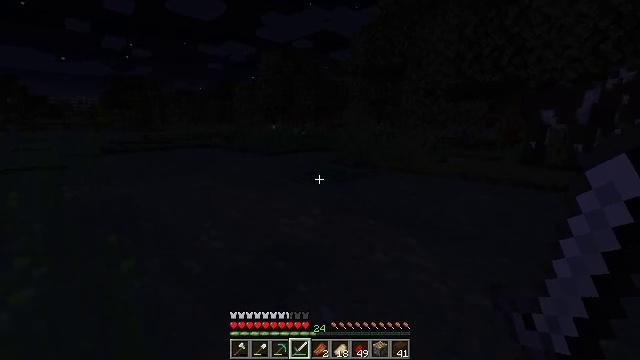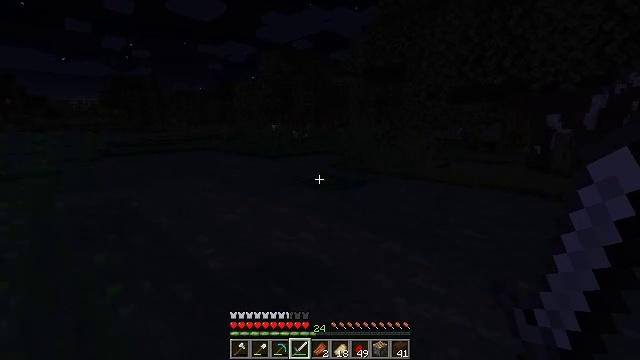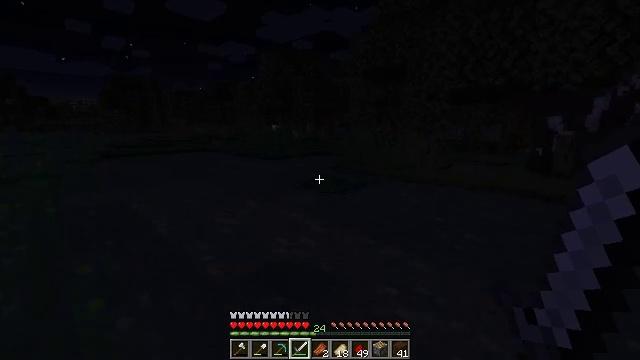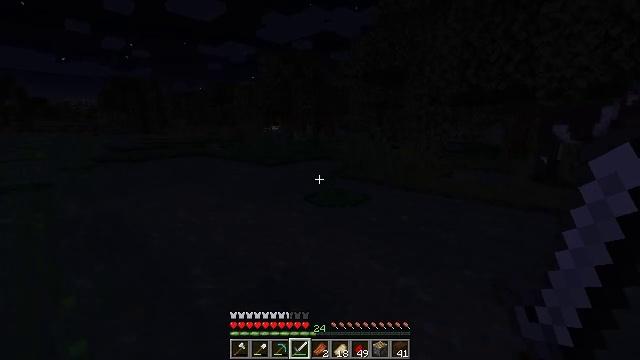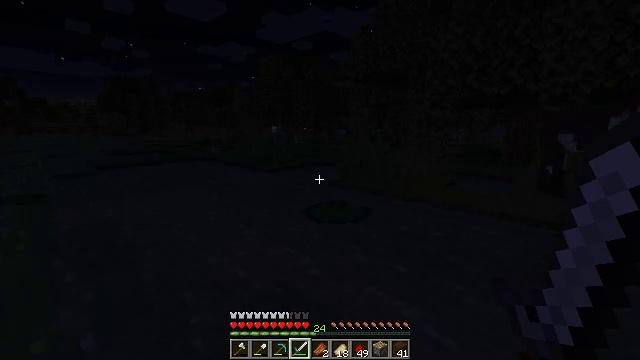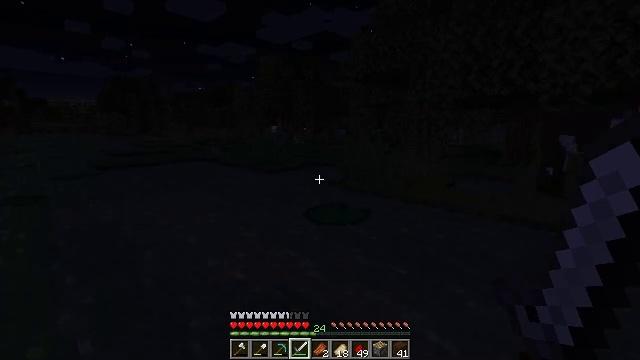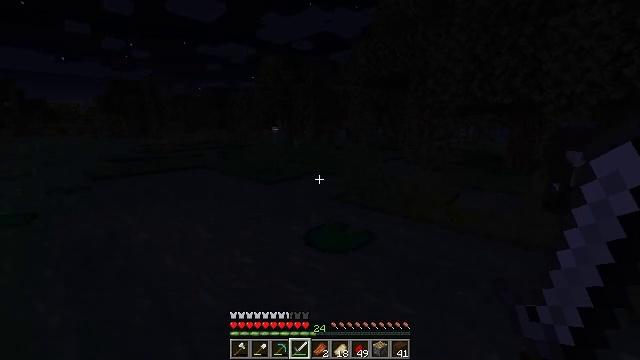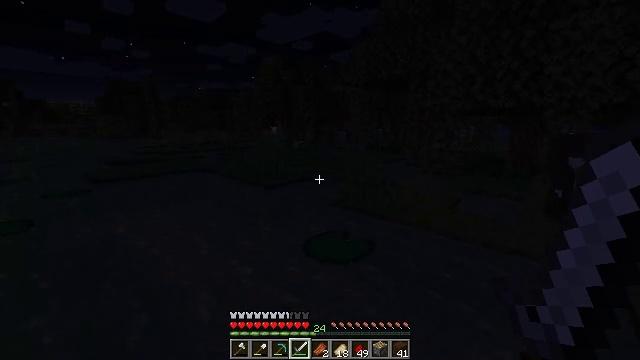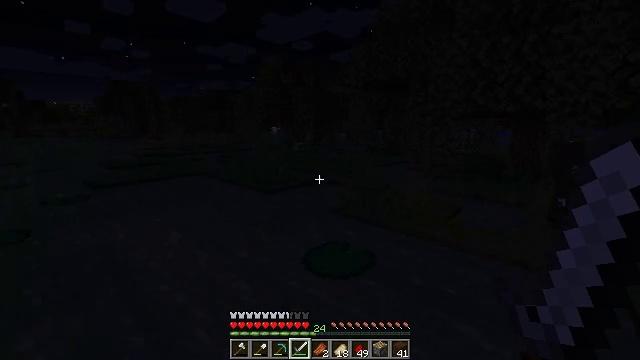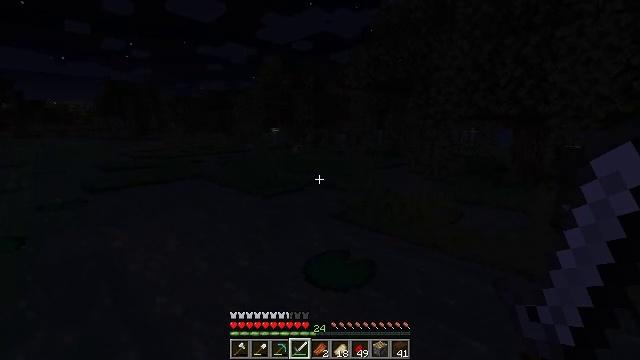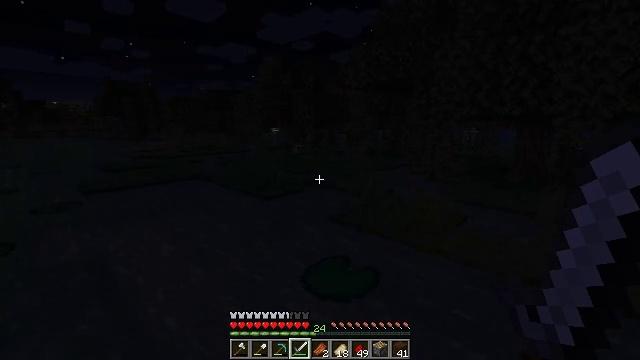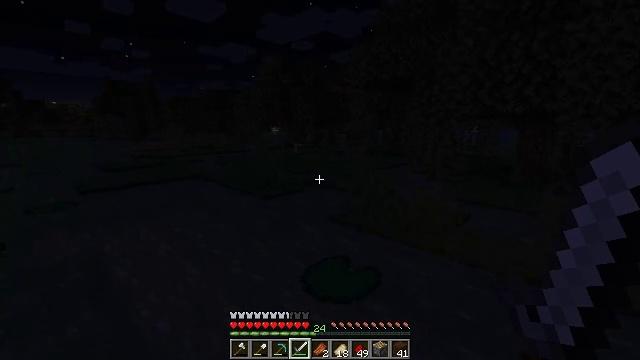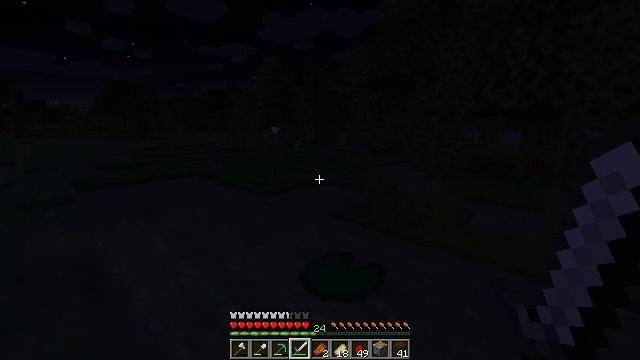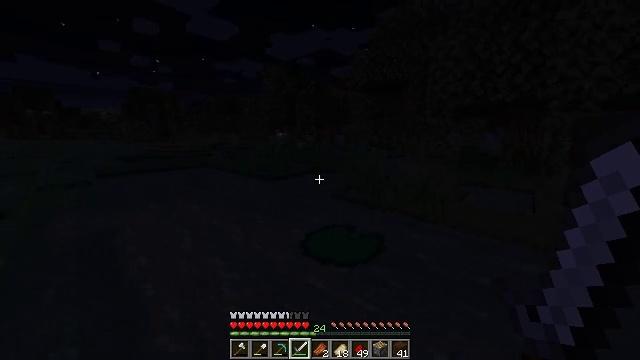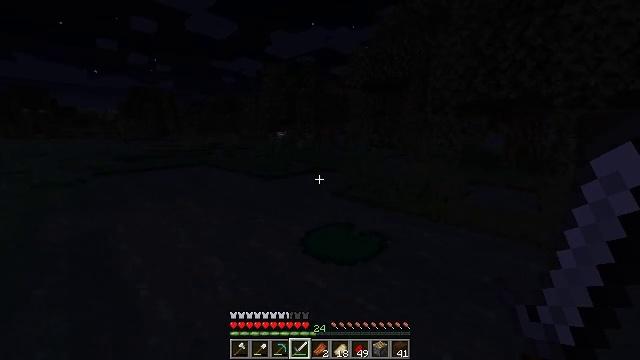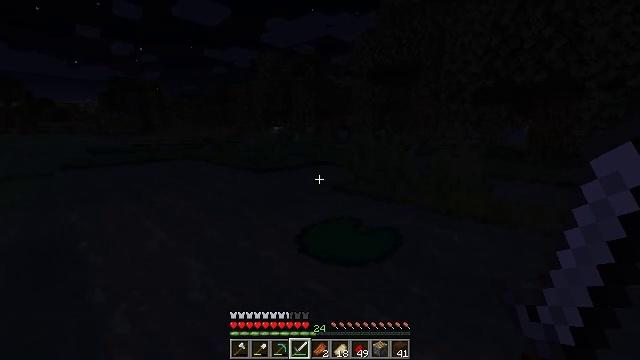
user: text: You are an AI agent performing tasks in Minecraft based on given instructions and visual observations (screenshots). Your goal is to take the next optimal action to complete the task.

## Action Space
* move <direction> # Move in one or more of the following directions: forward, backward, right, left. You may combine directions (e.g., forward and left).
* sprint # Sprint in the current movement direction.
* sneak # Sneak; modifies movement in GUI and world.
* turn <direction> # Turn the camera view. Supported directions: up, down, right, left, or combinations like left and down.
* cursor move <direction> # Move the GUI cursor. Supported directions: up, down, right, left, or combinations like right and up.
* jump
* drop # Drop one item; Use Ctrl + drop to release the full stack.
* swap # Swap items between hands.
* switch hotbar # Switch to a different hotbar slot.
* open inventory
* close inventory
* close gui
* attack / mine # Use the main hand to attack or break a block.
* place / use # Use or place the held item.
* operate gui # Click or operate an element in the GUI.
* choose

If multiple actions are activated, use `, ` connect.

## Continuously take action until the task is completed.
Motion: motion action
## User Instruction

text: Hunt a slime.
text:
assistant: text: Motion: move forward, jump
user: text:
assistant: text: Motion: move forward, jump
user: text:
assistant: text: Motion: move forward, jump
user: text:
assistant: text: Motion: move forward, jump
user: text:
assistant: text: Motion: move forward, jump
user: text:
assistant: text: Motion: move forward, jump
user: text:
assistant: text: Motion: move forward, jump
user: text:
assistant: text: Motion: move forward, jump
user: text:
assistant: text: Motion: move forward, jump
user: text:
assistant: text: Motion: move forward, jump
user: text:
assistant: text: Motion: move forward, sprint, jump
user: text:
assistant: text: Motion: move forward, sprint, jump
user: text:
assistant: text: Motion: move forward, sprint, jump
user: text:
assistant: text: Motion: move forward, sprint, jump
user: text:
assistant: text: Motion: move forward, sprint, jump
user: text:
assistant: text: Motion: move forward, sprint, jump
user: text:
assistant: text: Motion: move forward, sprint, jump
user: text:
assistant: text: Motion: move forward, sprint, jump
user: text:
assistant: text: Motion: move forward, sprint, jump
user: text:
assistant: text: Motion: move forward, sprint, jump
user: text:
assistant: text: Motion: move forward, sprint, jump
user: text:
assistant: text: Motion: move forward, sprint, jump
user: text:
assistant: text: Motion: move forward, sprint, jump
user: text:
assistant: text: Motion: move forward, sprint, jump
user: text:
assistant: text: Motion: move forward, sprint, jump
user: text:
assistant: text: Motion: move forward, sprint, jump
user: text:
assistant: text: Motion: move forward, sprint, jump
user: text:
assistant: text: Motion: move forward, sprint, jump
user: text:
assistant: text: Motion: move forward, sprint, jump
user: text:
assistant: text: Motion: move forward, sprint, jump